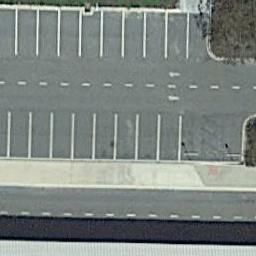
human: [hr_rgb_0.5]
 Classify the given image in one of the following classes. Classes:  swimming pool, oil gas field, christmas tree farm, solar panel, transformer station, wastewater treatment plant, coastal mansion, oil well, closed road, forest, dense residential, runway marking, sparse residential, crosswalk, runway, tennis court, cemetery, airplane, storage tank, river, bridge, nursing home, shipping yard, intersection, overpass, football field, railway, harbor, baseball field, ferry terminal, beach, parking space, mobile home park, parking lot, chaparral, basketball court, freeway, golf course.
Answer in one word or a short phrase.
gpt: parking space